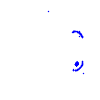
Particle: electron